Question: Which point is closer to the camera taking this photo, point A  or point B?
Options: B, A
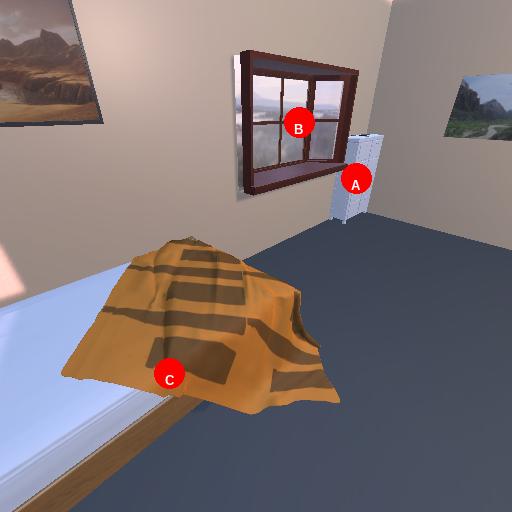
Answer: B